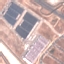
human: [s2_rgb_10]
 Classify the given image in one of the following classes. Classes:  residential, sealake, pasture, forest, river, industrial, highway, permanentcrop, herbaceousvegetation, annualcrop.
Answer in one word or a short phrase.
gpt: Industrial